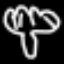
Label: mushroom